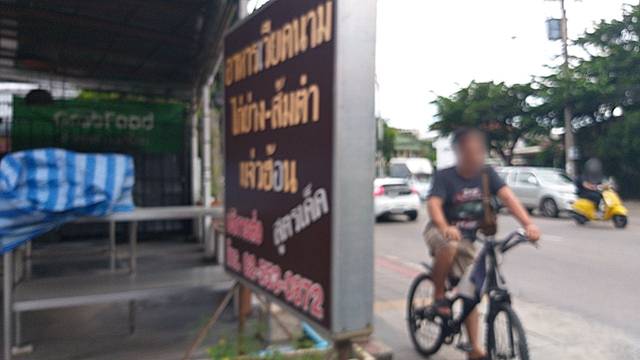
Region: Thailand
Coordinates: 13.828, 100.623